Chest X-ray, AP view. Patient: 49 years old, sex F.
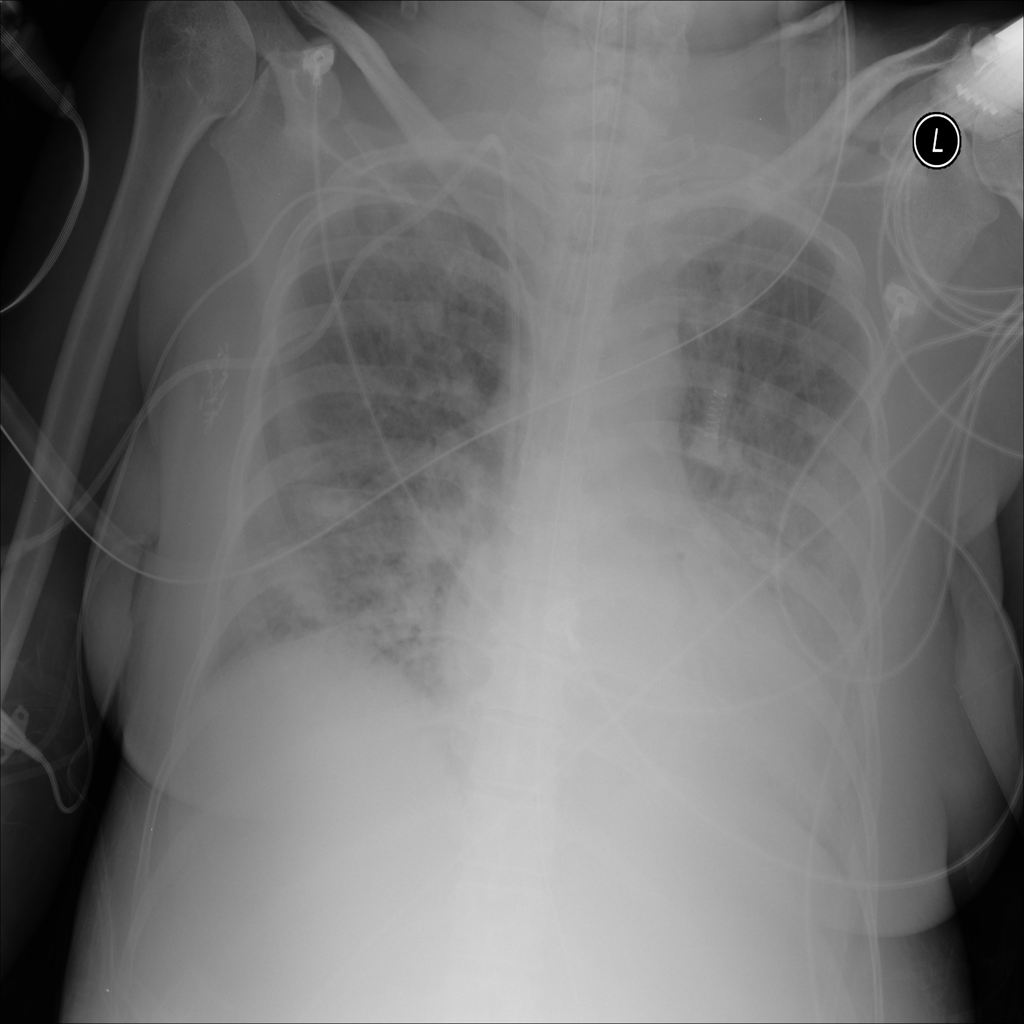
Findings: No Finding